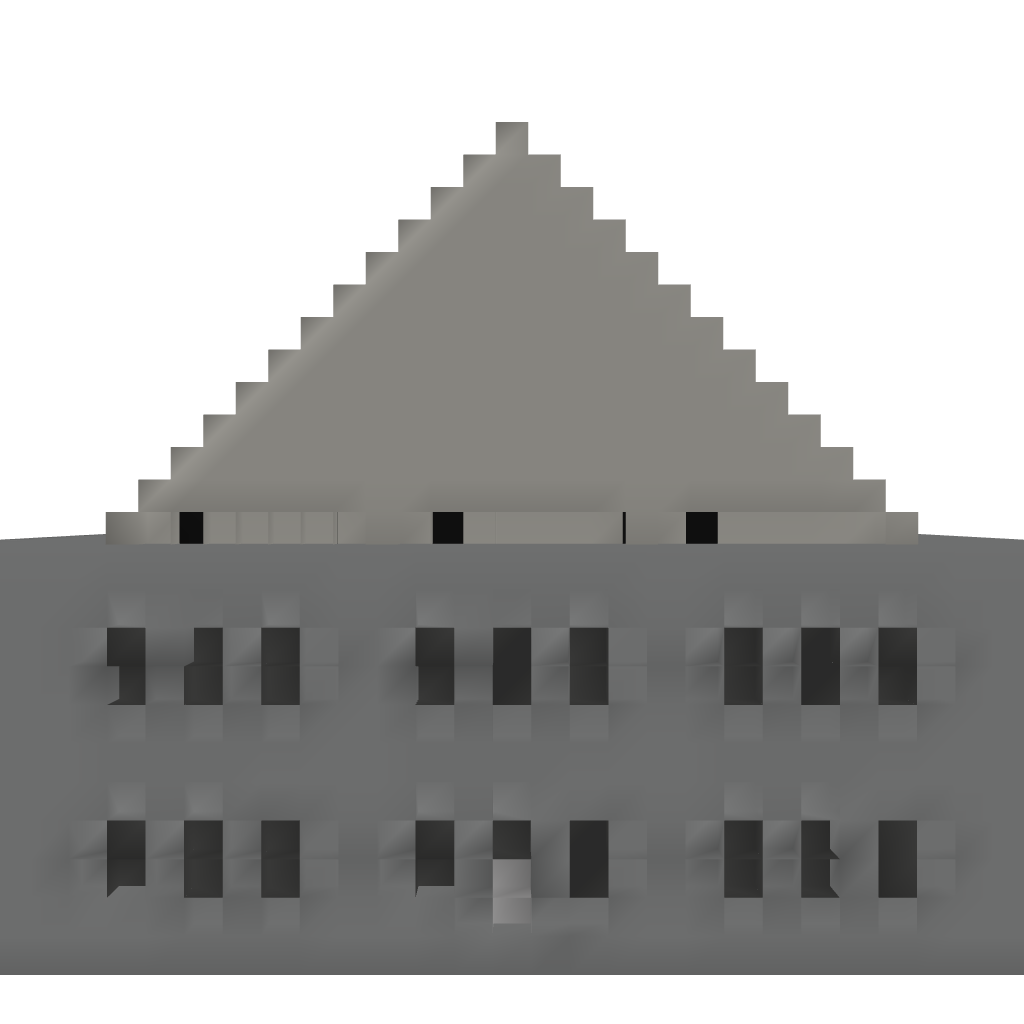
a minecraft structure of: The best jail